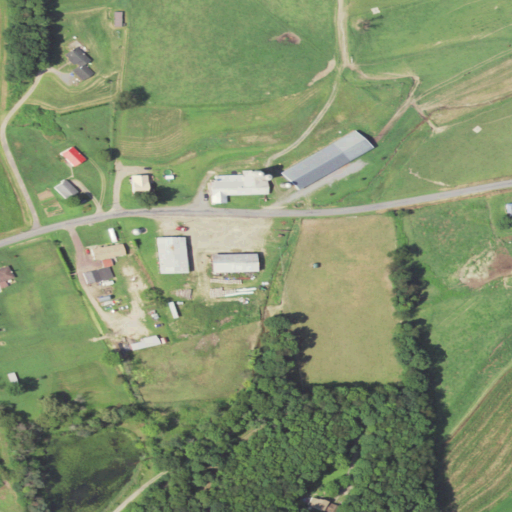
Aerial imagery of valley in Pennsylvania named Davis Hollow containing pasture, deciduous forest, open development, mixed forest, low intensity development, herbaceous wetlands, high intensity development, medium intensity development, cultivated crops, and open water